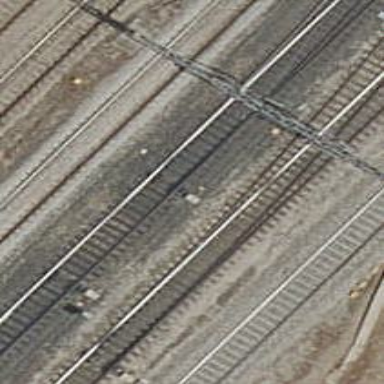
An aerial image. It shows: Bridge over electrified railway with contact line.